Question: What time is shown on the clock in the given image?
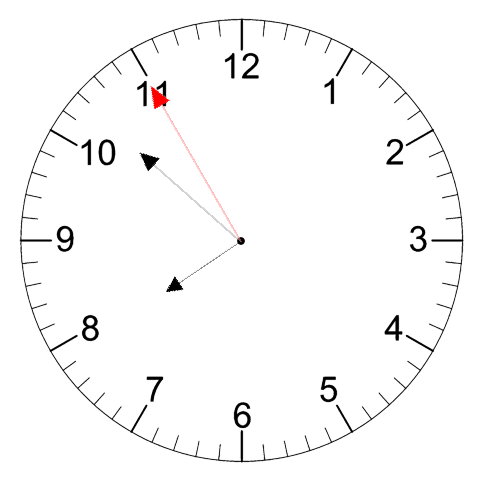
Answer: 07:51:55